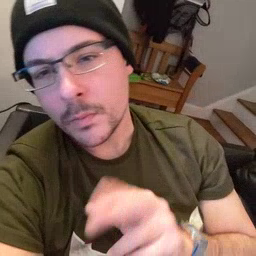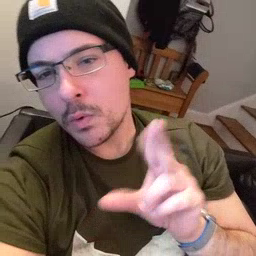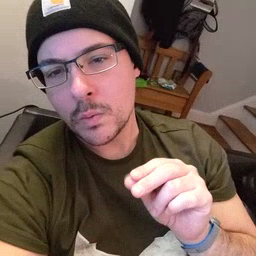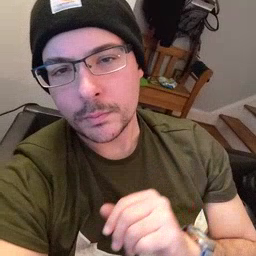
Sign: no